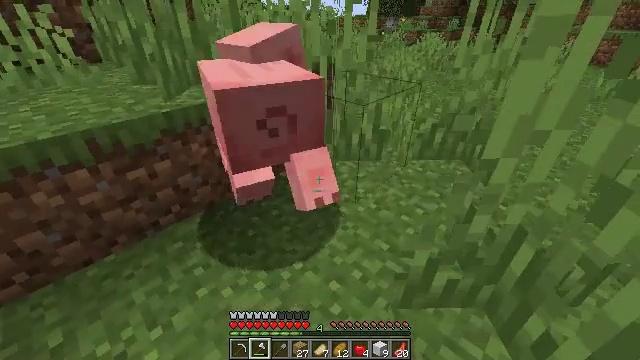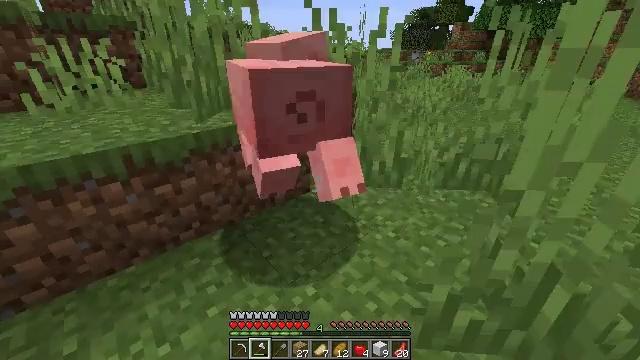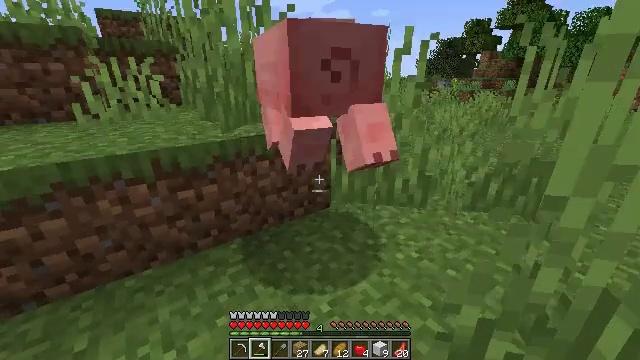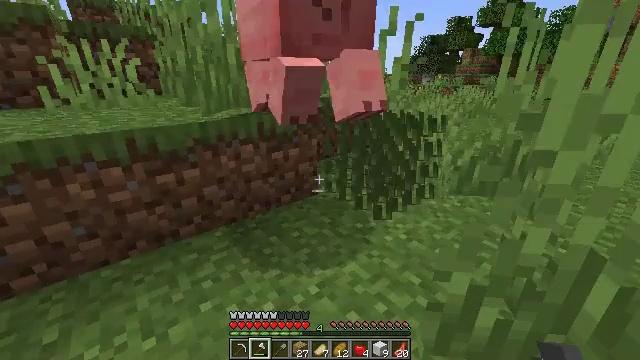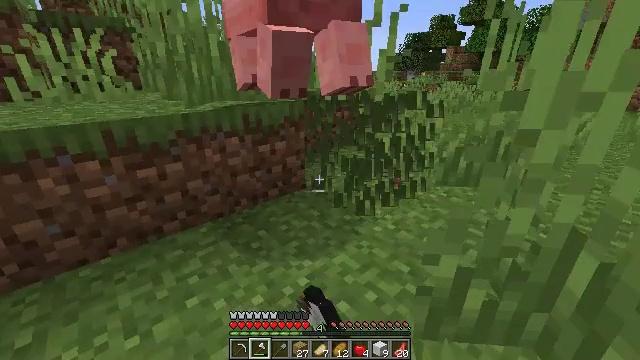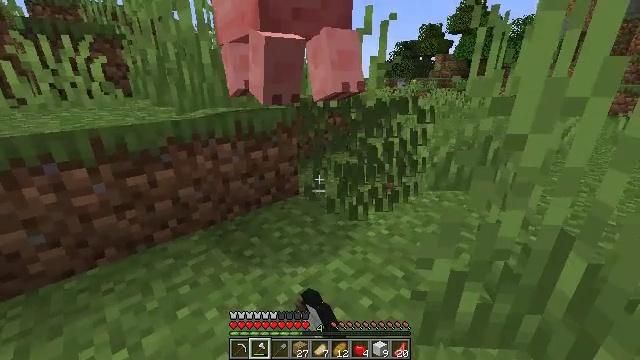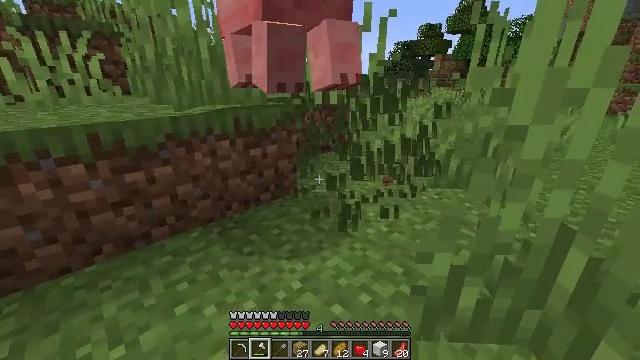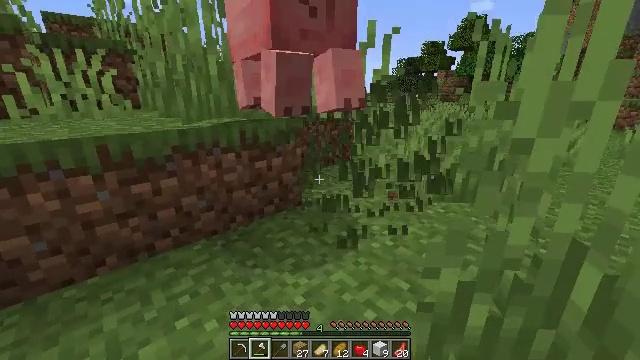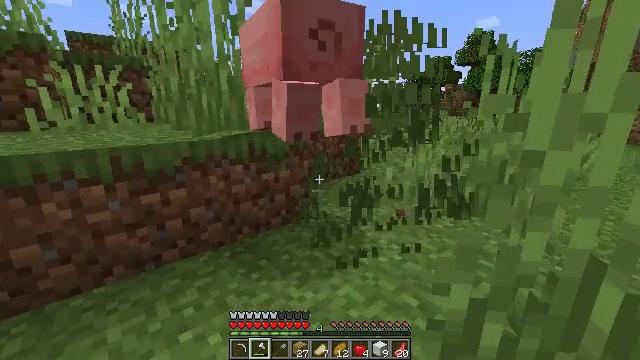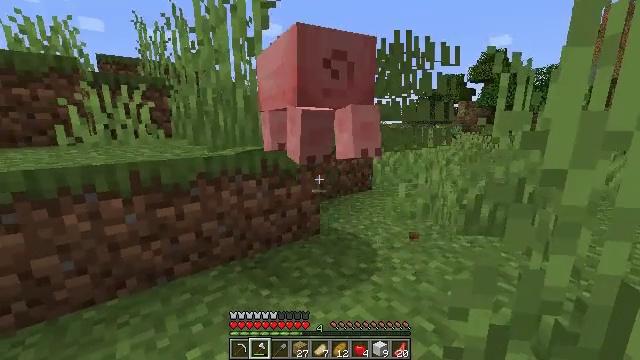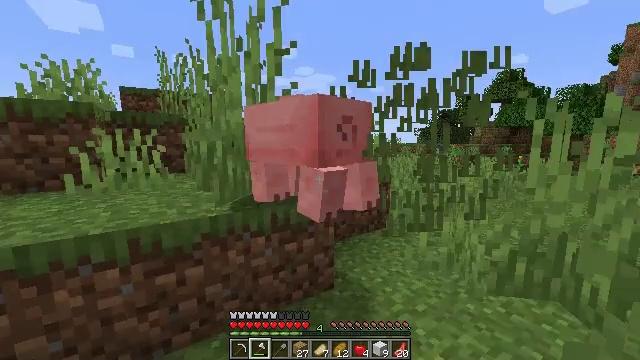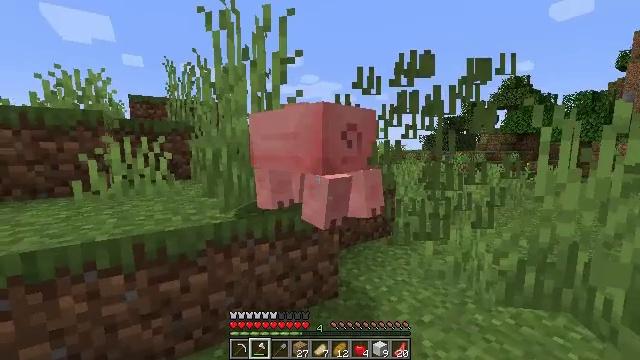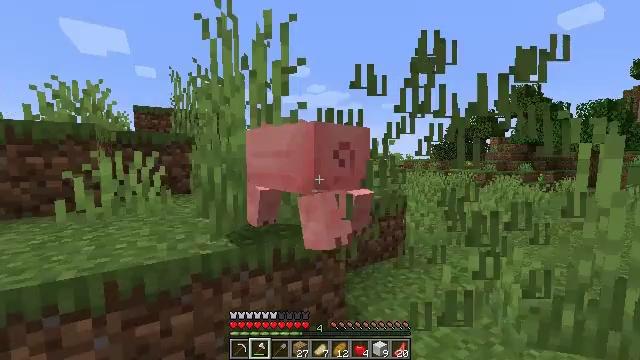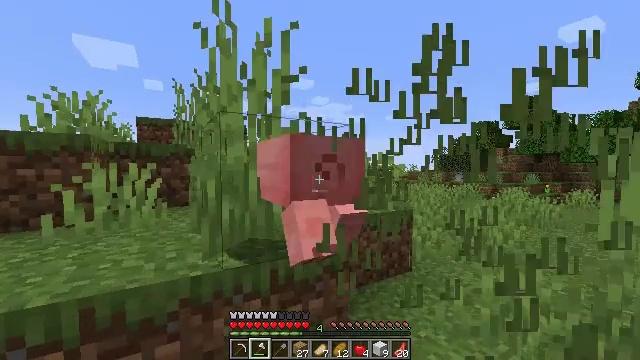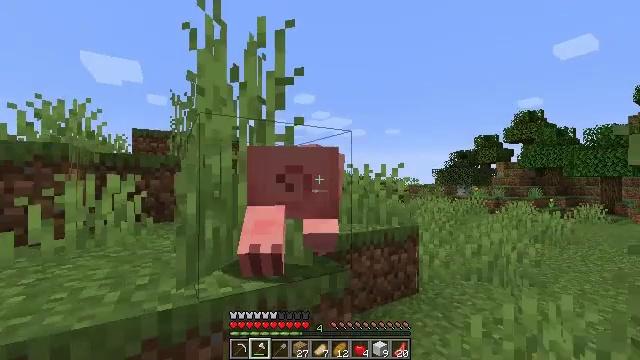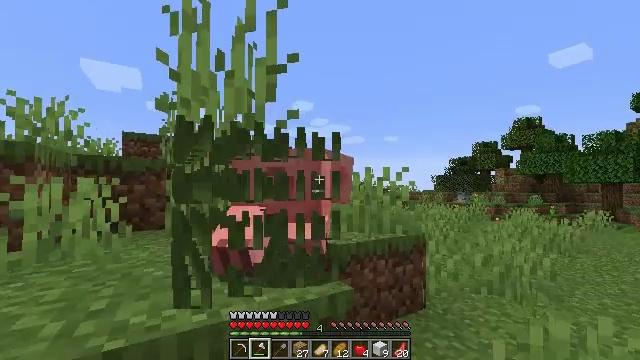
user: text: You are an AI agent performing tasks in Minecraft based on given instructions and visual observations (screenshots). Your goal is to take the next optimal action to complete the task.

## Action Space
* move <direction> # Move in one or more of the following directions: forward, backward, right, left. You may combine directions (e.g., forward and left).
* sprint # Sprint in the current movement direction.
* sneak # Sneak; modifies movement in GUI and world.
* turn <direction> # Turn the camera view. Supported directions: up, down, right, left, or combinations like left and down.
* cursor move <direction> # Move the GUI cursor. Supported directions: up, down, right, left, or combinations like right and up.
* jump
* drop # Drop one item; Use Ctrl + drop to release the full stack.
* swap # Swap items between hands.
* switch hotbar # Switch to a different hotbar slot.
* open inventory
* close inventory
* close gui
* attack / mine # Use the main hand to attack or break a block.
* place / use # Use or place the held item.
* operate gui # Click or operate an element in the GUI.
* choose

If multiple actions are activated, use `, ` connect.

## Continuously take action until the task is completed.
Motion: motion action
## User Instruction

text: Gather tall grass by hitting it.
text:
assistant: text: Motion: sneak, turn left and up
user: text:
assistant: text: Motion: sneak, turn left and up
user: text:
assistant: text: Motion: sneak, turn right, attack / mine
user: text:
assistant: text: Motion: sneak, turn right, attack / mine
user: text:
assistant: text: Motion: sneak, turn right and up, attack / mine
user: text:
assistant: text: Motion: sneak
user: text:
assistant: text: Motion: sneak, turn left and up
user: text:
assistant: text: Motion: turn left and up
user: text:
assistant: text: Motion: move forward, turn left and up
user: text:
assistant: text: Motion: move forward, turn left and up
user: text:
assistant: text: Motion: move forward, turn left and up
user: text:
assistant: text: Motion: move forward, turn left and up
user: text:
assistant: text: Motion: move forward, turn up
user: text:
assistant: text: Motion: move forward, turn up
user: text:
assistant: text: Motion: move forward, turn up, attack / mine
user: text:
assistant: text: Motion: move forward, attack / mine
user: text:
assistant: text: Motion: move forward, sneak, attack / mine
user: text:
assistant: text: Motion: sneak, attack / mine
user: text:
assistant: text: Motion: sneak, turn left and down
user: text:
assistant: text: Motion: sneak